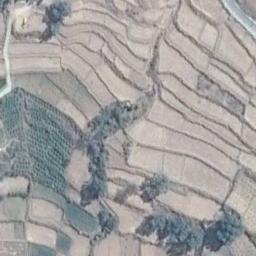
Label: terrace